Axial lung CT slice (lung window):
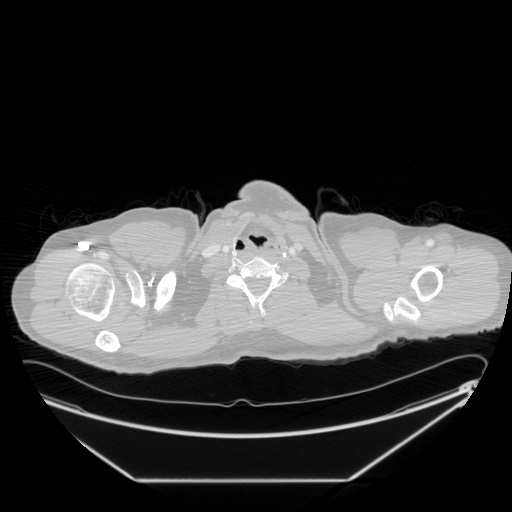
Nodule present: no